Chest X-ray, PA view. Patient: 48 years old, sex F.
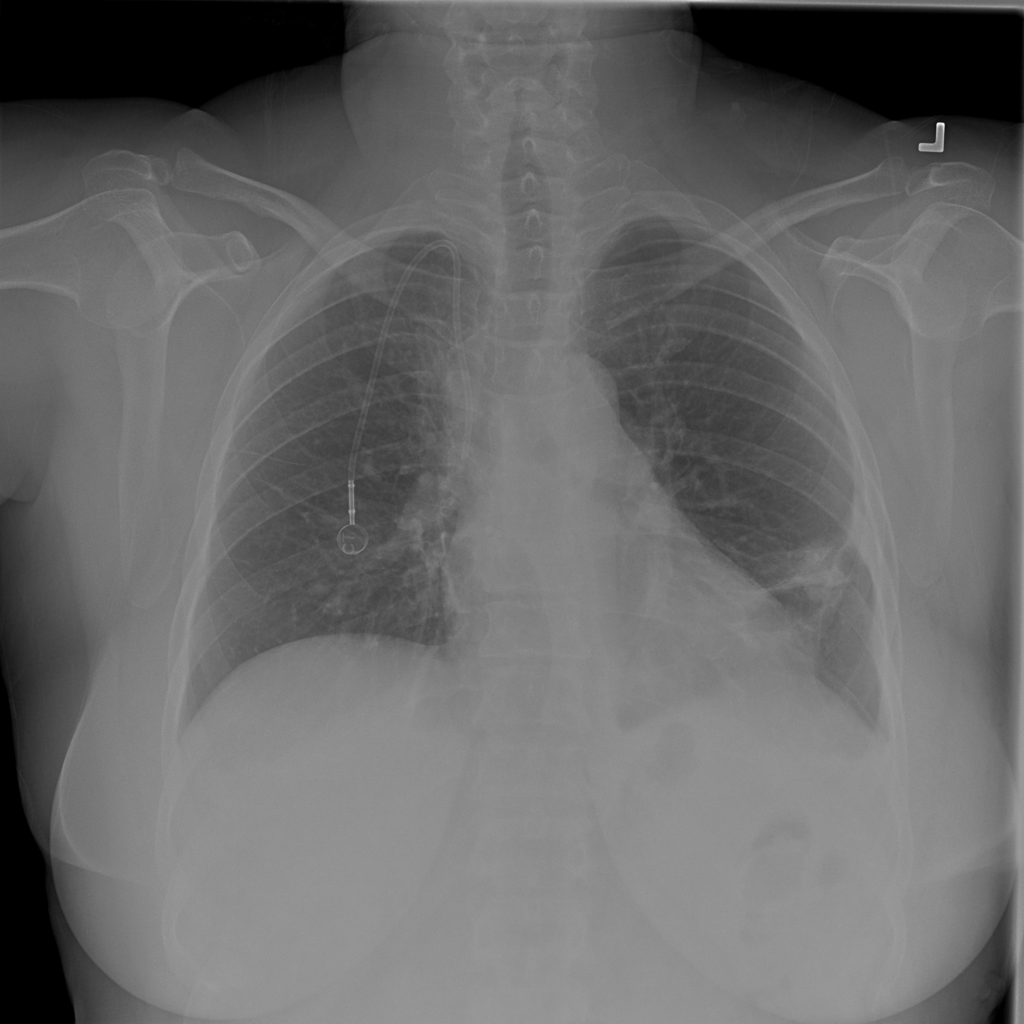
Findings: Pneumothorax